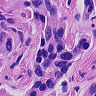
Metastatic tissue present: yes